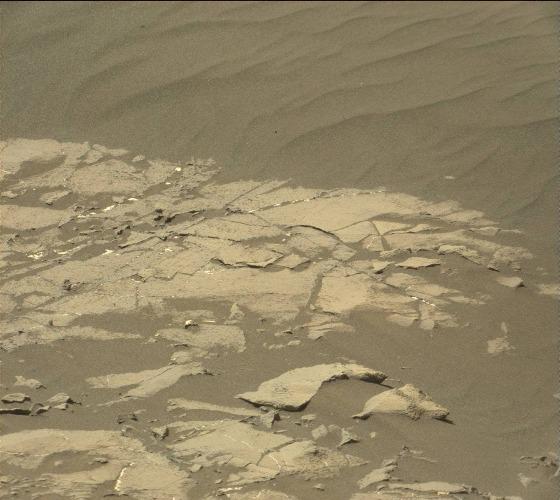
Terrain classes present: Bedrock, Gravel / Sand / Soil, Shadow